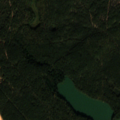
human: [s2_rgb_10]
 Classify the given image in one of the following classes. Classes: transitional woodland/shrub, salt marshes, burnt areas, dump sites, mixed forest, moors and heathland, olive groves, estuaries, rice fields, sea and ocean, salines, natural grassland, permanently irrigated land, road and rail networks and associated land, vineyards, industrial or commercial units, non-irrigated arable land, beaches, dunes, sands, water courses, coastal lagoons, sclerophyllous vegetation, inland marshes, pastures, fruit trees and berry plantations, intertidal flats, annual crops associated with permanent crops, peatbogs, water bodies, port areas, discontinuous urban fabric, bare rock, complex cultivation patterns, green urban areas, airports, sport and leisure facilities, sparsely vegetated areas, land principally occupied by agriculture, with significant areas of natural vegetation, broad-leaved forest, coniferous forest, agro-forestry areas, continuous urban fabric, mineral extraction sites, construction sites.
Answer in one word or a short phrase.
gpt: land principally occupied by agriculture, with significant areas of natural vegetation, coniferous forest, mixed forest, transitional woodland/shrub, sparsely vegetated areas